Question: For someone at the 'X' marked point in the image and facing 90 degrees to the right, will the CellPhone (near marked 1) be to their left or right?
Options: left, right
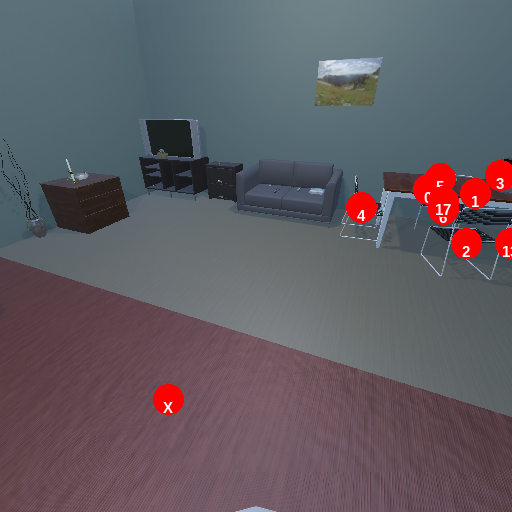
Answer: left